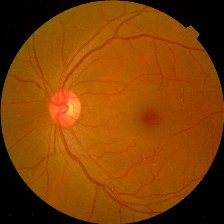
Diabetic retinopathy grade: No DR